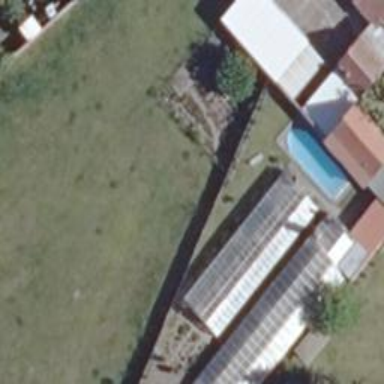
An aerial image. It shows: Greenhouse.